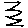
Label: zigzag